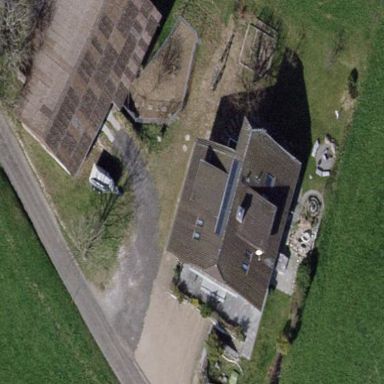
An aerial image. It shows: Farmyard area.